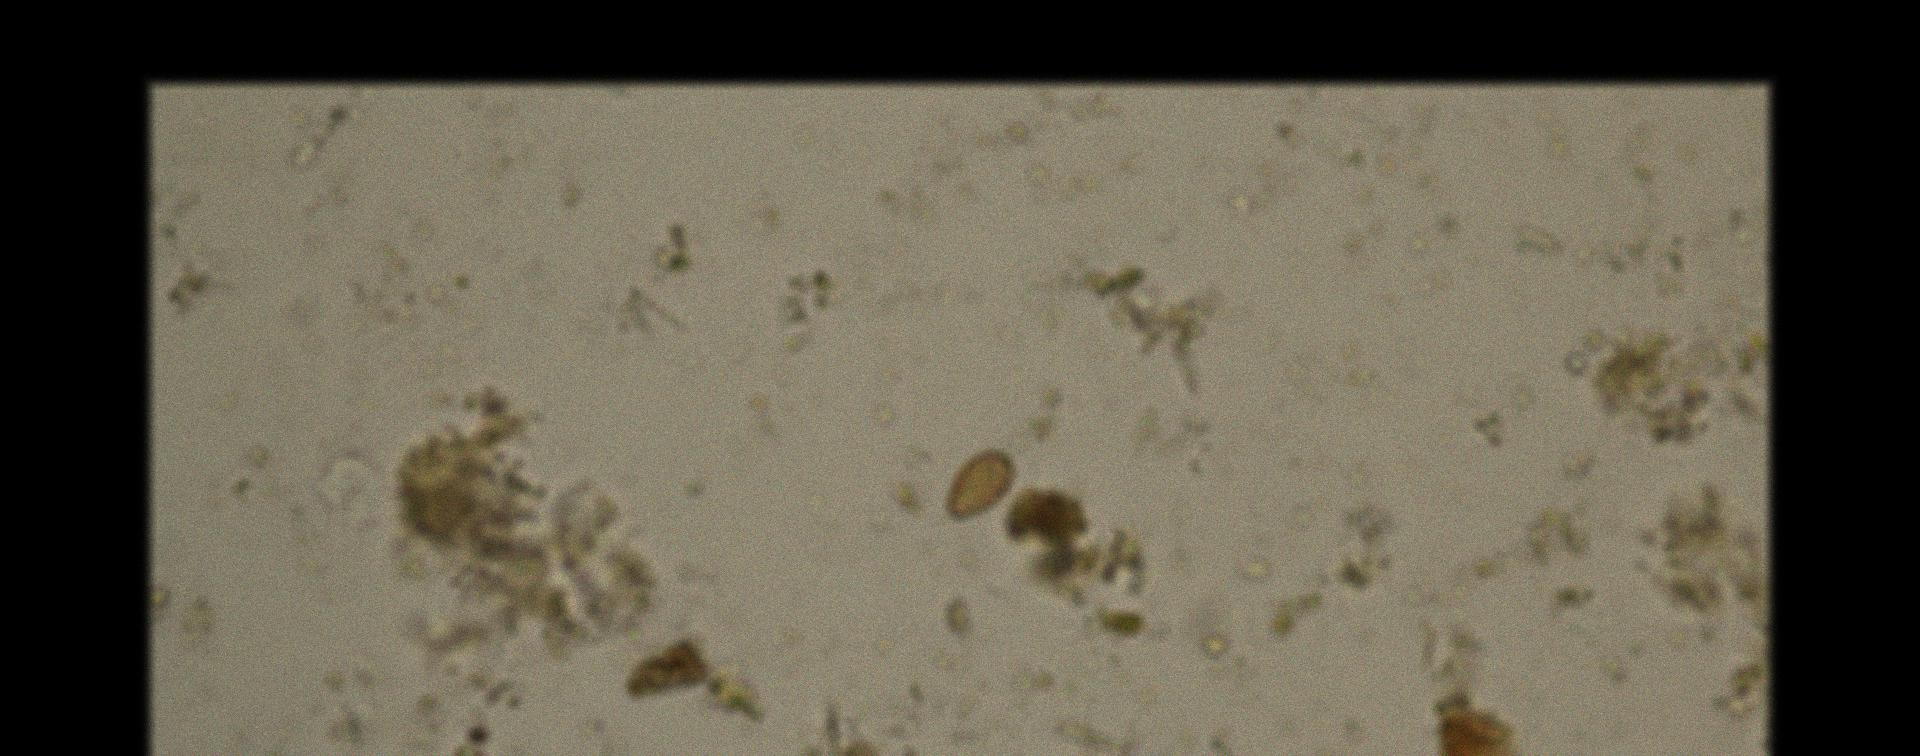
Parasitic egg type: Opisthorchis viverrine